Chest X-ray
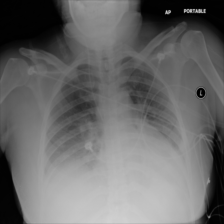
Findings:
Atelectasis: positive
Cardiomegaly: negative
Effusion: negative
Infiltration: positive
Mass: negative
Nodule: negative
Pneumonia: negative
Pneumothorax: negative
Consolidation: negative
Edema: negative
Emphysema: negative
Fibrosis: negative
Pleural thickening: negative
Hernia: negative